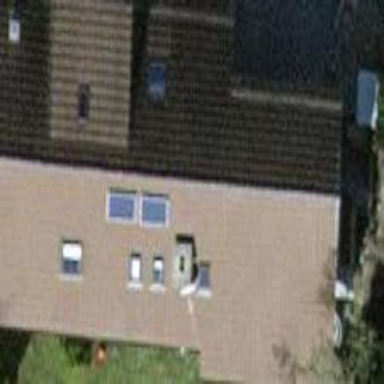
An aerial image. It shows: Simple and straightforward house.